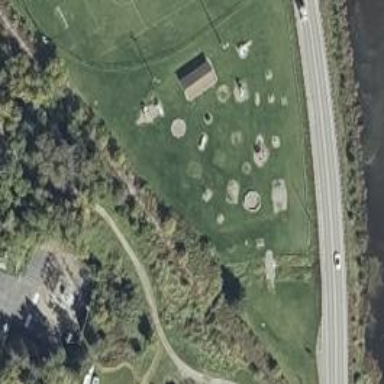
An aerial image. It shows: Exercise playground.